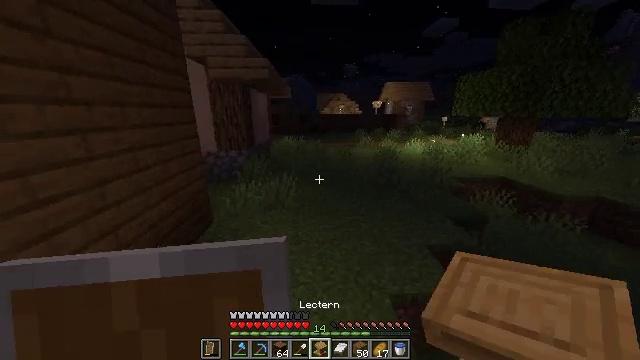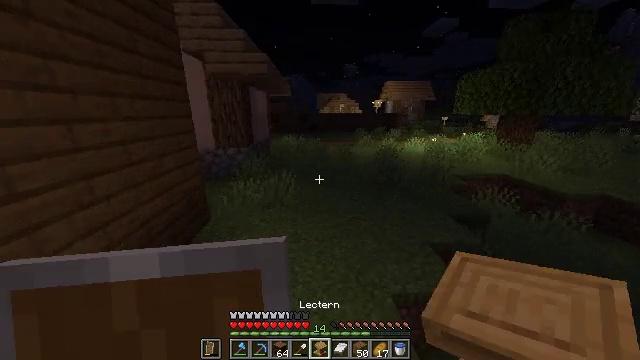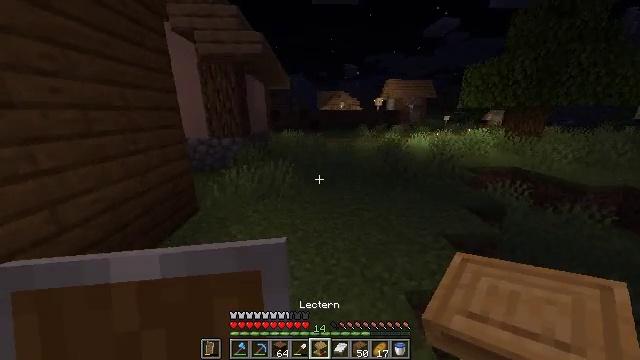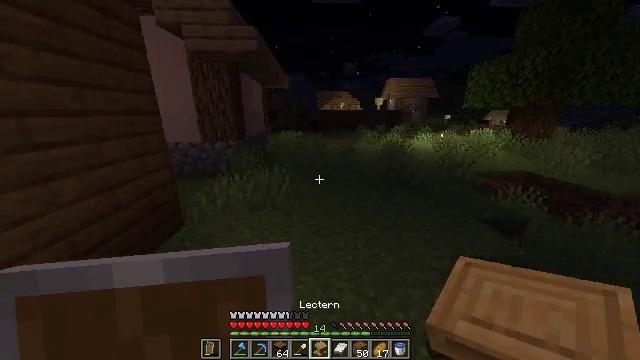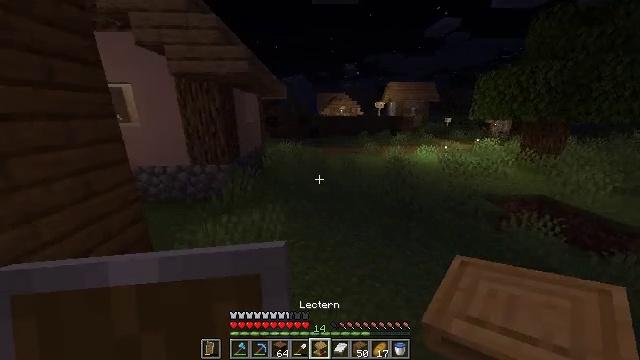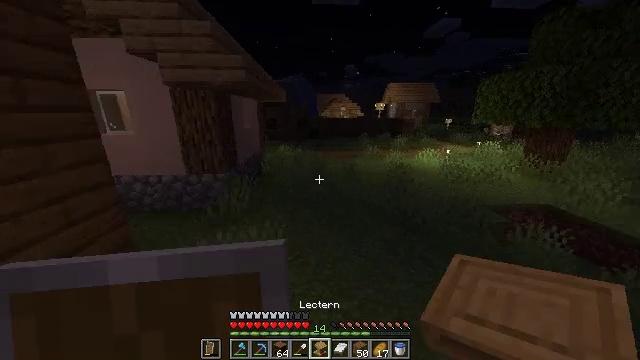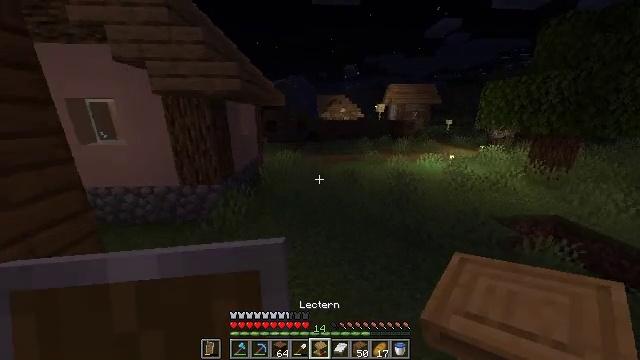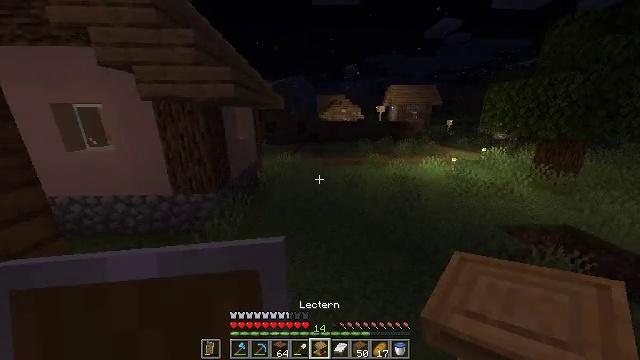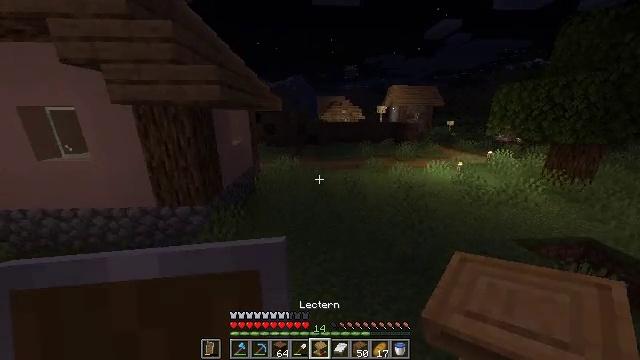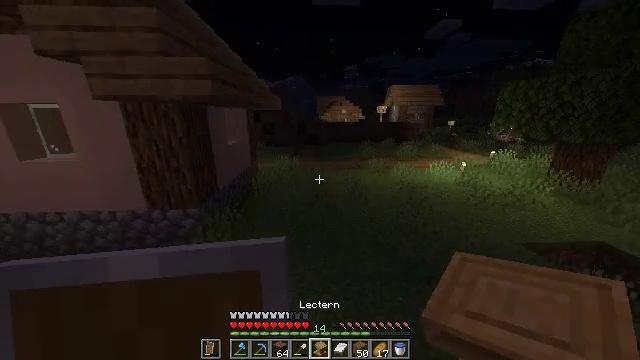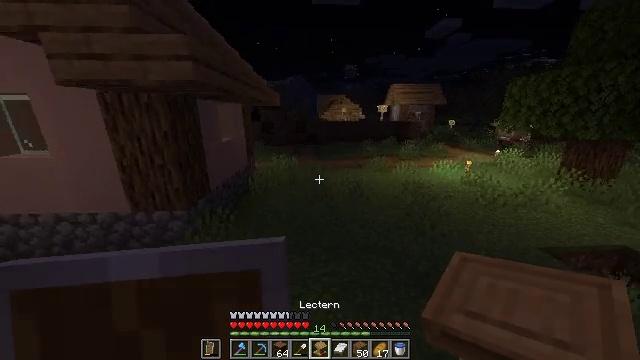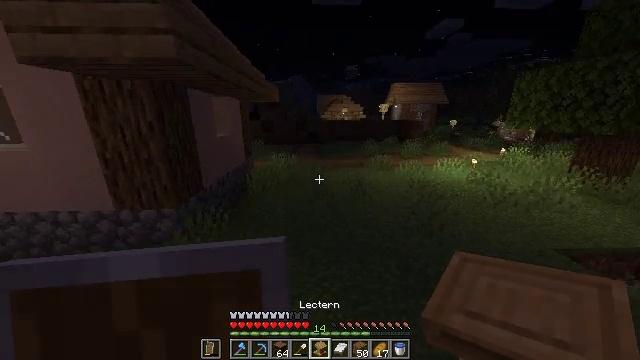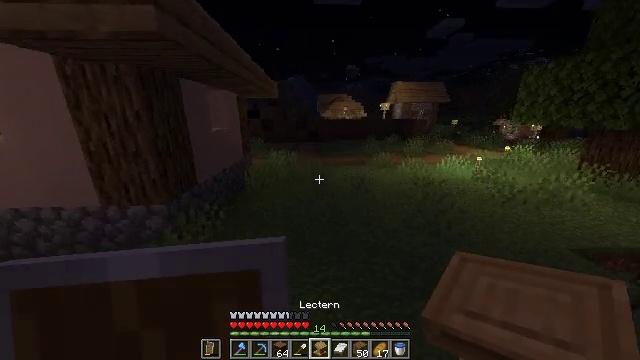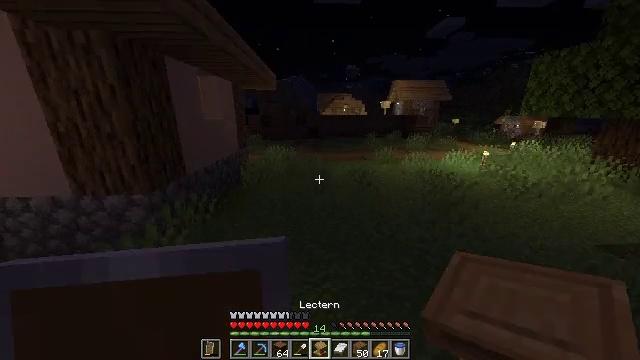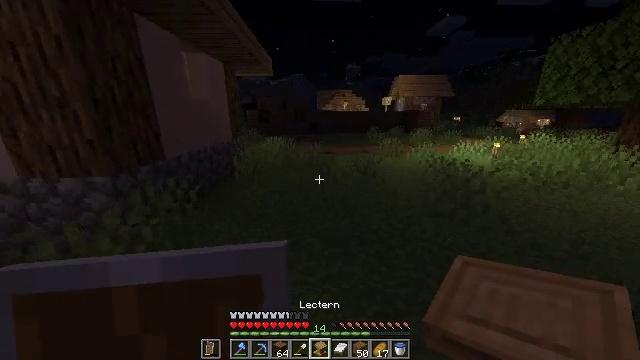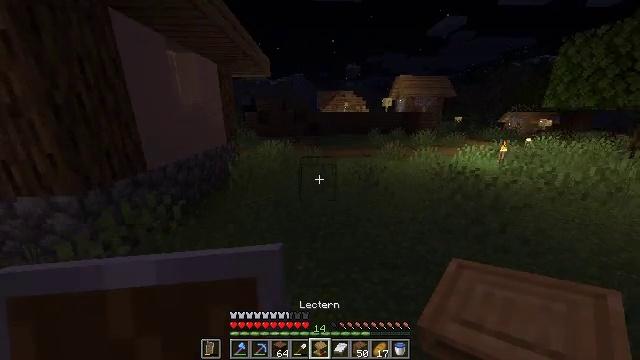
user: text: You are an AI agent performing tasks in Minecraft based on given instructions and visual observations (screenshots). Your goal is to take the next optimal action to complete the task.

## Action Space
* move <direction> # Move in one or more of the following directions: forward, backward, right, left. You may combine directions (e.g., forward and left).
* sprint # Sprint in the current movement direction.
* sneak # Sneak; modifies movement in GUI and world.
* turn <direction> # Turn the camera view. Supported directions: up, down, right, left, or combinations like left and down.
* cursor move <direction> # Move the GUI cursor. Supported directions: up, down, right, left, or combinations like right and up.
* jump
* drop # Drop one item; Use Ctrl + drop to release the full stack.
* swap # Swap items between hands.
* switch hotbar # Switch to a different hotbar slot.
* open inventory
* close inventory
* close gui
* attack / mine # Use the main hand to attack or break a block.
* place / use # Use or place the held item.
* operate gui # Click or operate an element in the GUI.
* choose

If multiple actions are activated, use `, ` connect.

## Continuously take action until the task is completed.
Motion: motion action
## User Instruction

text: Mine spruce planks to gather materials.
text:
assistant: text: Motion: move forward, sprint, jump
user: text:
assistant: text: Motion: move forward, sprint, jump
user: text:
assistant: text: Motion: move forward, sprint, jump
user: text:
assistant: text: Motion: move forward, sprint, jump
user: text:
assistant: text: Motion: move forward, sprint, jump
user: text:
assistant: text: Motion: move forward, sprint, jump
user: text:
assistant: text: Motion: move forward, sprint, jump
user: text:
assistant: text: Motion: move forward, sprint, jump
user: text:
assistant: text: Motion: move forward, jump
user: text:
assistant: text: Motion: move forward, jump
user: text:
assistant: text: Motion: move forward, jump
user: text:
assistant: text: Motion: move forward, jump
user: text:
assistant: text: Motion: move forward, jump
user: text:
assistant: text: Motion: move forward, jump
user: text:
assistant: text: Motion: move forward, jump
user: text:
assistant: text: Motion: move forward, turn left, jump
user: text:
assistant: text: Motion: move forward, turn left, jump
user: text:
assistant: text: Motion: move forward, jump
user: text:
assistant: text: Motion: move forward, jump
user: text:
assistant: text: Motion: move forward, jump
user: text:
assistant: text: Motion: move forward, jump
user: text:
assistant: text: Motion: move forward, jump
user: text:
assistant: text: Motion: move forward, jump
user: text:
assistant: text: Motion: move forward, jump, switch to hotbar 1
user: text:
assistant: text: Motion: move forward, jump, switch to hotbar 1
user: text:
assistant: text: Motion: move forward, jump, switch to hotbar 1
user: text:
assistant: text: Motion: move forward, jump
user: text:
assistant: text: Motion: move forward, jump
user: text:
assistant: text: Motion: move forward, jump
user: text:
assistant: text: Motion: move forward, jump